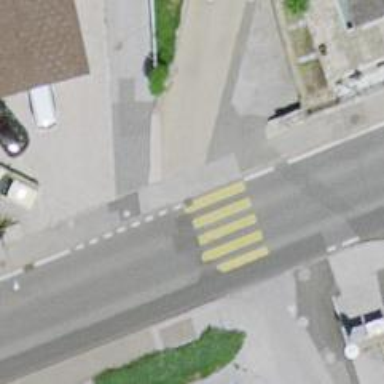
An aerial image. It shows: Marked zebra crossing on the road.